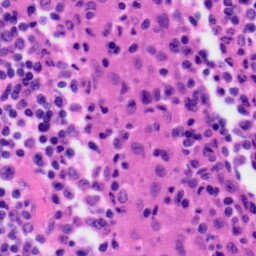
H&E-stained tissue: Tonsil